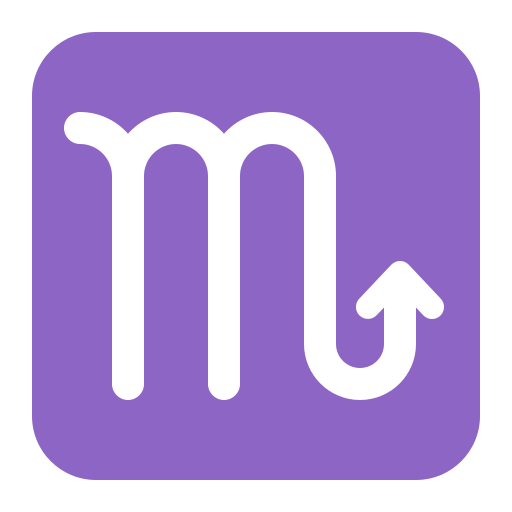
scorpio flat